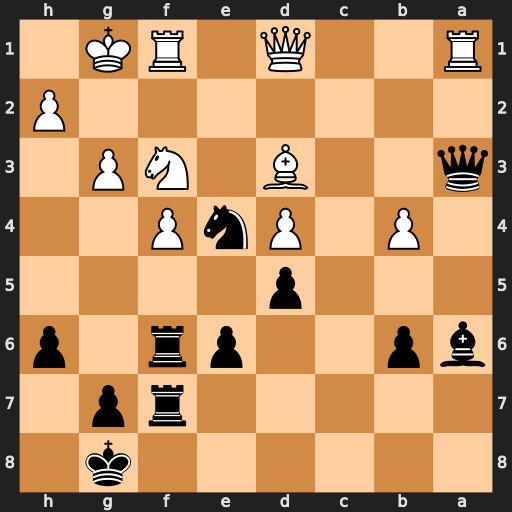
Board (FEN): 6k1/5rp1/bp2pr1p/3p4/1P1PnP2/q2B1NP1/7P/R2Q1RK1
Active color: b
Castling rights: -
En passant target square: -
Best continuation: Qxd3 Qxd3 Bxd3